Field crop: maize
Growth stage: 2
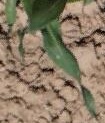
Species: maize